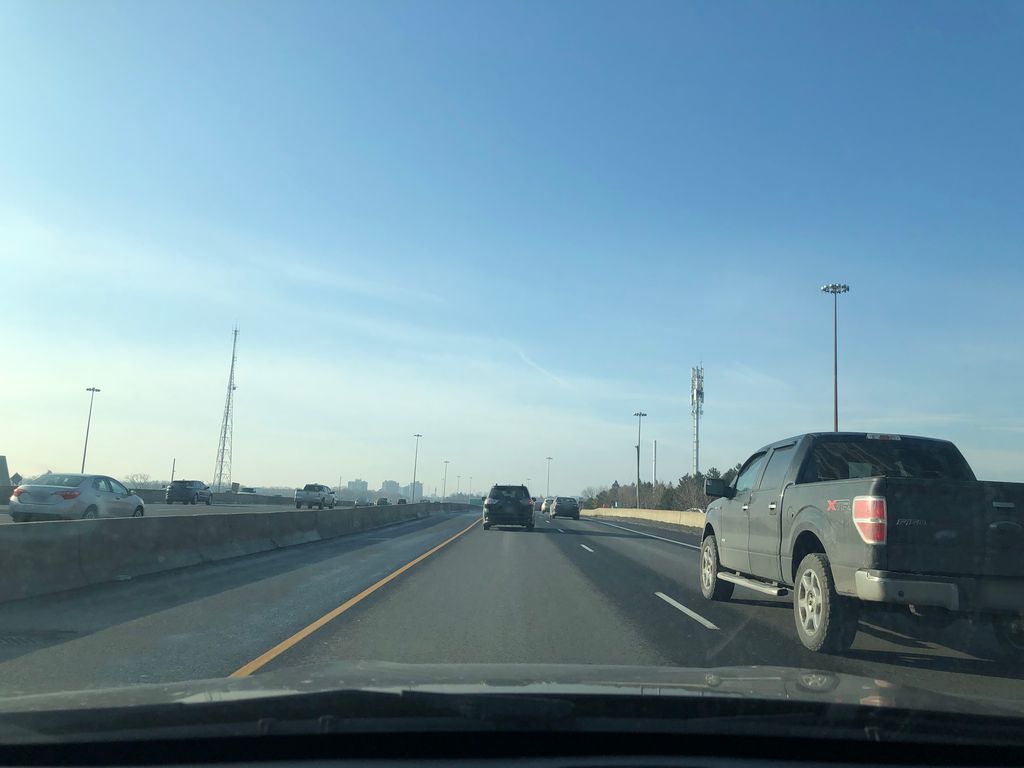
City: toronto